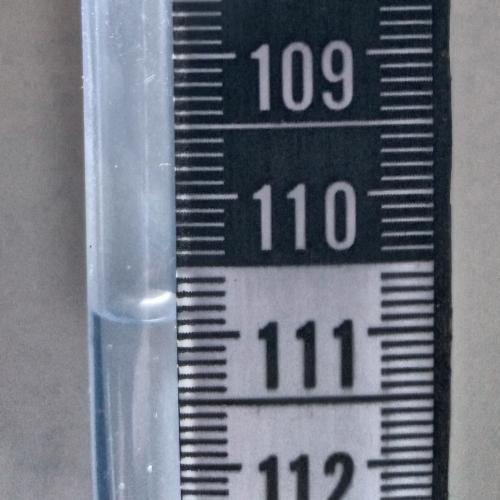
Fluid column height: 110.9 cm